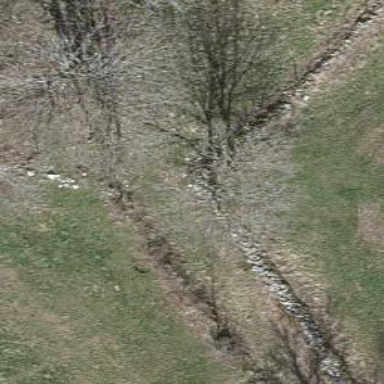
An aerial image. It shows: Dry stone wall barrier.